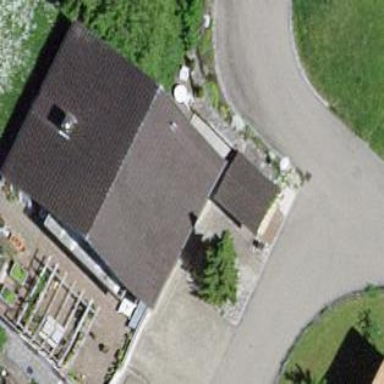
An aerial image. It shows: Simple house.